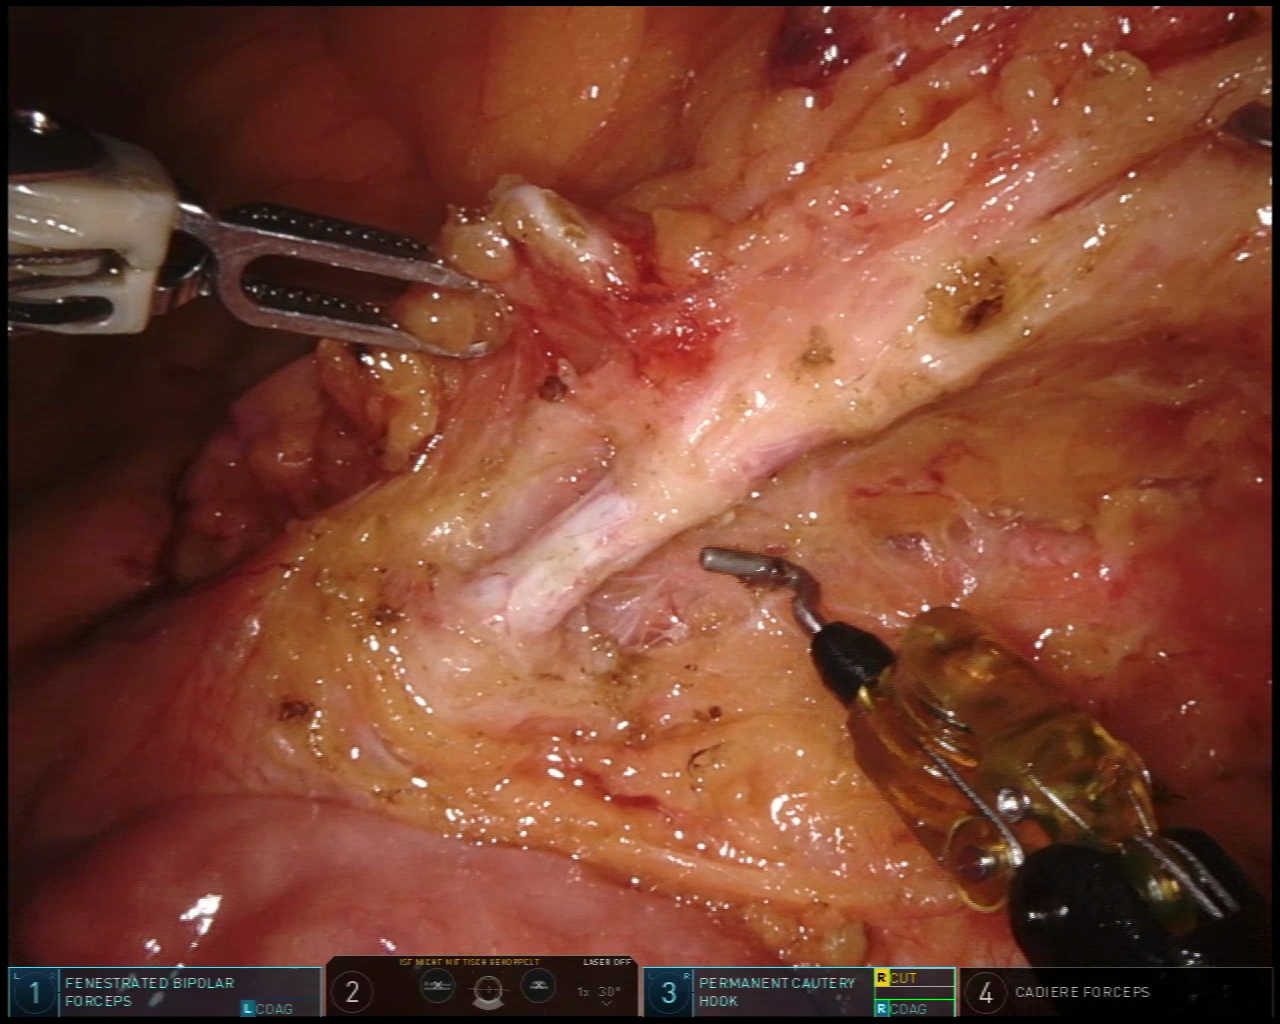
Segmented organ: inferior_mesenteric_artery
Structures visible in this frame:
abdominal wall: no
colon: no
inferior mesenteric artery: yes
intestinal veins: no
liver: no
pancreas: no
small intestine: yes
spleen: no
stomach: no
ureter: no
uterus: no
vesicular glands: no